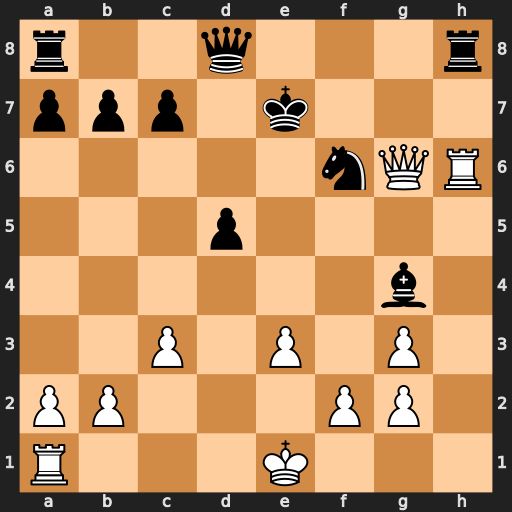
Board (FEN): r2q3r/ppp1k3/5nQR/3p4/6b1/2P1P1P1/PP3PP1/R3K3
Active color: w
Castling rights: Q
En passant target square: -
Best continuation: Qxf6+ Kd7 Qg7+